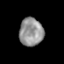
Tissue: prostate
Cell type: T cells
Senescence score: 0.3494
Nuclear area (px): 657
Mean DAPI intensity: 147.329